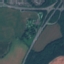
Land use / land cover class: Highway